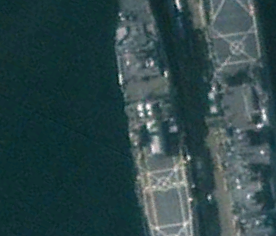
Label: combat